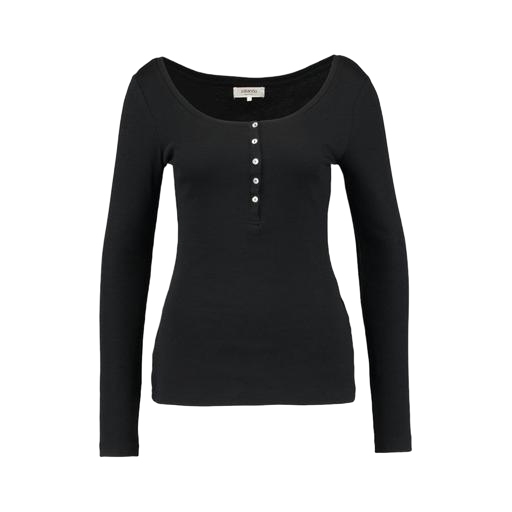
black henley long-sleeved ribbed-jersey top, black ribbed henley, black long-sleeve henley shirt, white background